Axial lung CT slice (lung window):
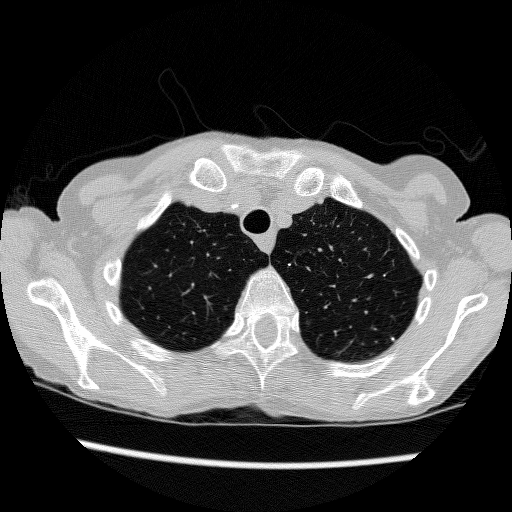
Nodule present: no